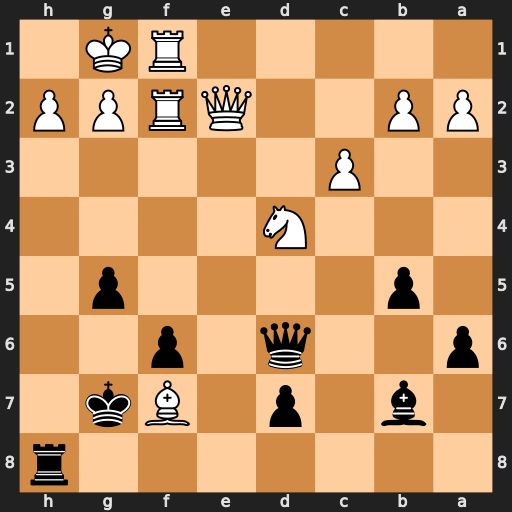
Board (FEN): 7r/1b1p1Bk1/p2q1p2/1p4p1/3N4/2P5/PP2QRPP/5RK1
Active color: b
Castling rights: -
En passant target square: -
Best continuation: Qxh2#